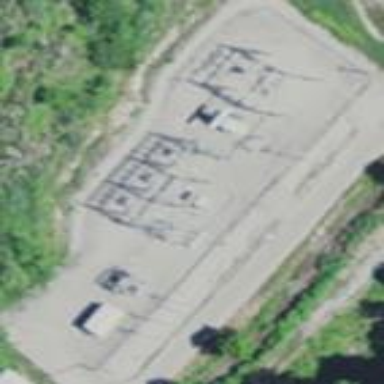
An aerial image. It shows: Distribution level power substation.